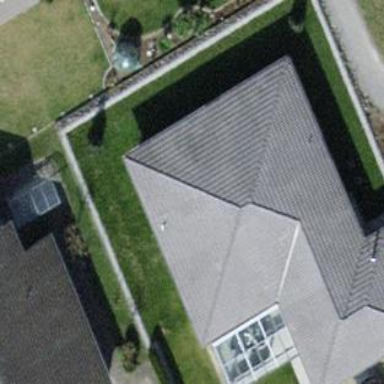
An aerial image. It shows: House with pyramidal roof shape.